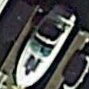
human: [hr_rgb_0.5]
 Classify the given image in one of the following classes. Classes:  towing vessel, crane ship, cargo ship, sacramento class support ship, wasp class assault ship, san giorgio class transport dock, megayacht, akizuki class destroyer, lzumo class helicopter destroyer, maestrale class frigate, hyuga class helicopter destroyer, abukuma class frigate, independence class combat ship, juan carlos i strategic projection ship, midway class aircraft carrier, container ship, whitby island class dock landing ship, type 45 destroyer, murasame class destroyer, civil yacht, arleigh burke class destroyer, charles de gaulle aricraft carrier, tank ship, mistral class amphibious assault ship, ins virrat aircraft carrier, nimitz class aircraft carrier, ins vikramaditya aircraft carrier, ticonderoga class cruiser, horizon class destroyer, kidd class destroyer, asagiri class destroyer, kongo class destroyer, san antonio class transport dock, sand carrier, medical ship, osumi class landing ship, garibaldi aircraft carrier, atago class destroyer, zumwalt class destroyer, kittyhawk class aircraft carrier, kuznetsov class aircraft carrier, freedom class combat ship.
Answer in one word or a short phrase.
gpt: Civil yacht